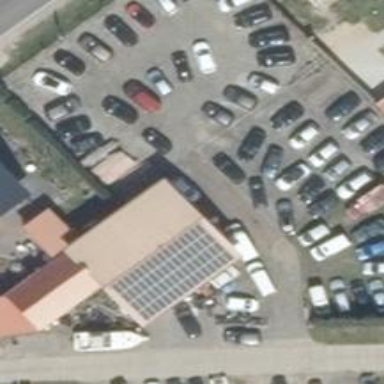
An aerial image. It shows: Shop that sells cars.